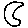
Label: moon